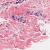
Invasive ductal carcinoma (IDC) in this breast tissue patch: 0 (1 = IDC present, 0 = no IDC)